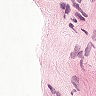
Metastatic tissue present: no